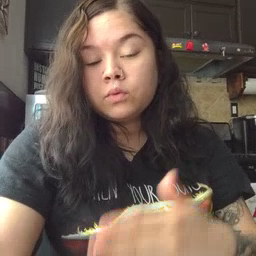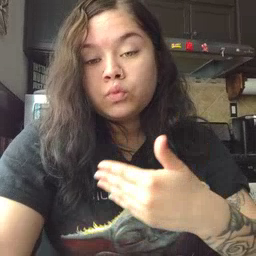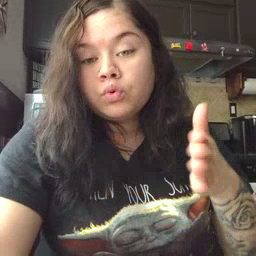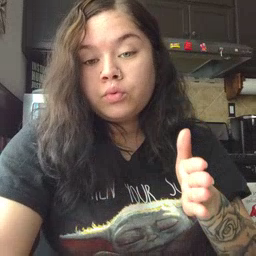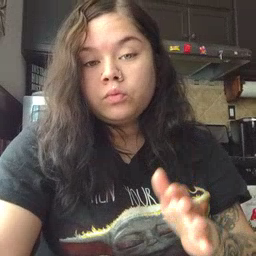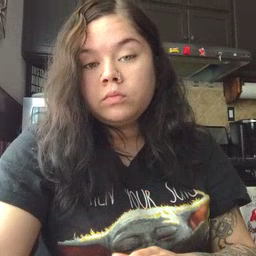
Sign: room